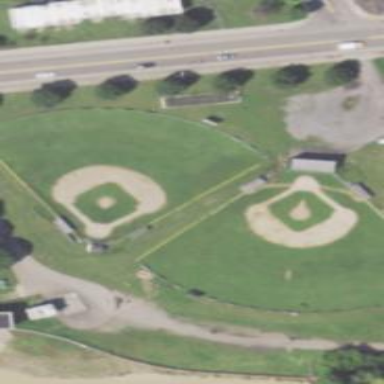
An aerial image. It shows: Baseball pitch for leisure land activities.